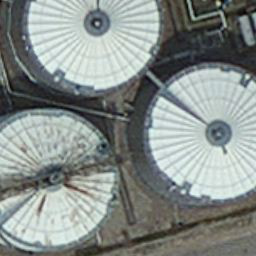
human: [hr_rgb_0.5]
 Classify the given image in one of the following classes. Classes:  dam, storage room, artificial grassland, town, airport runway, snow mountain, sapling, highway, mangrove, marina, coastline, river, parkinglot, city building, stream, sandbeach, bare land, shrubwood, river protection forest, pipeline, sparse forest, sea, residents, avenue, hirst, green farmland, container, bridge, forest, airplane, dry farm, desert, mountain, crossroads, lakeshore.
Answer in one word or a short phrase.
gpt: storage room